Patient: sex M, age 38
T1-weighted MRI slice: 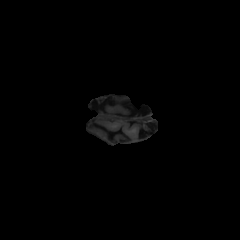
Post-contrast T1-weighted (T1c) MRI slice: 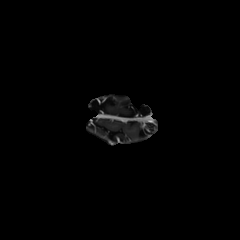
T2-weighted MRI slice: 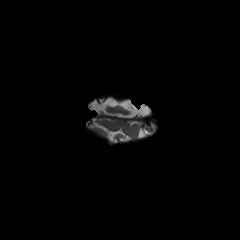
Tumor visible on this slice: no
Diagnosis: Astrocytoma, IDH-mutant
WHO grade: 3